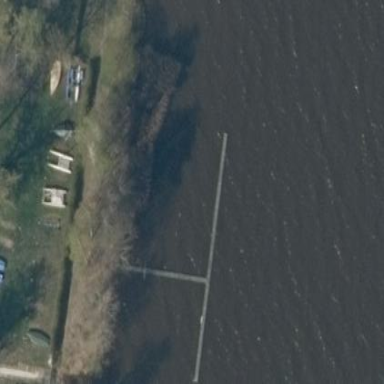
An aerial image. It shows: Man-made pier.